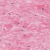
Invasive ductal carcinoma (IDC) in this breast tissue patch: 0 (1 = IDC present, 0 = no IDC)